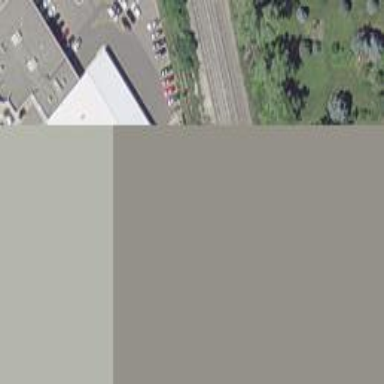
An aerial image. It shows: Car shop building.